Question: I have a custom ViewController called "MoreAppsViewController" - it displays/advertises several of the other apps I have created, and I use this same class/xib etc in several different apps. It controls a small view that gets displayed on options screens.
Normally I can just add this to any view with code such as:
'''
MoreAppsViewController * moreApps = [[MoreAppsViewController alloc] initWithNibName:@"MoreAppsViewController" bundle:nil];
[self.view addSubview:moreApps.view];
'''
-
I'm trying to display the same view in a UITableViewCell. This is the code:
'''
moreApps = [[MoreAppsViewController alloc] initWithNibName:@"MoreAppsViewController" bundle:nil];
[cell.contentView addSubview:moreApps.view];
'''
It does get displayed. However, some elements of moreApps.view appear lower than they should - they get drawn below the cell, but the rest of the elements get drawn in the cell correctly. Specifically, it's a scroll view that forms the main part of moreApps.view that gets pushed below where it should be (the scroll view and anything on it).
Any idea why this is happening or how to fix it? Any help would be much appreciated!
-
Lastly - The scroll view is just part of the .xib file, I don't do anything weird in the MoreAppsViewController either.
To clarify, by 'below' I mean further down the page. If I increase the cell's height, the scroll view is just pushed further down the page.
Here's what it was doing: (the bit below the cell should be appearing inside it)

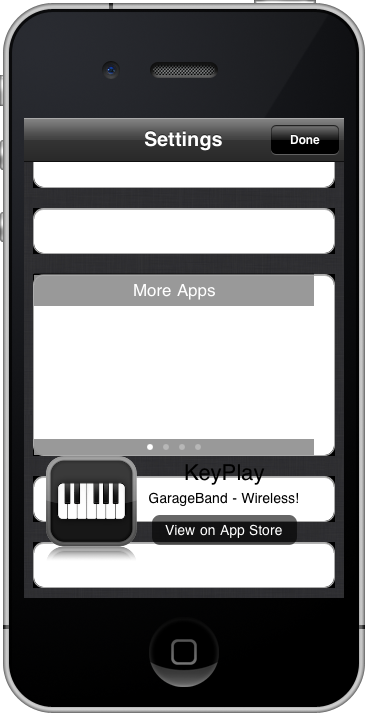
Answer: Weirdly enough, placing the scroll view inside a dummy view fixes the problem (via the interface builder). Don't ask me why - feel free to explain though!
Seems to happen for any scroll view on a .xib, when placed inside a UITableViewCell of above default height.